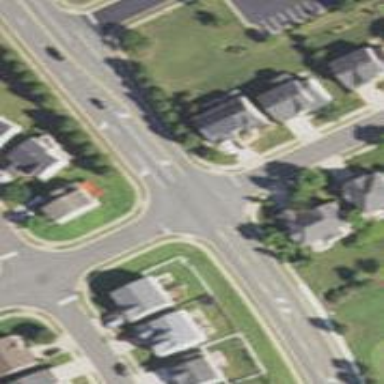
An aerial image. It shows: Unmarked road crossing.